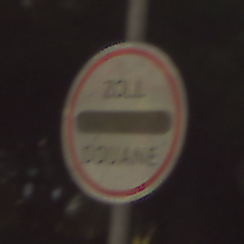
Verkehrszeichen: Zollstelle
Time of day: Night
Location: Outdoor (Suburban)
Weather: Clear
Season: NotSpecified
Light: Artificial